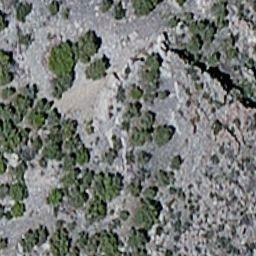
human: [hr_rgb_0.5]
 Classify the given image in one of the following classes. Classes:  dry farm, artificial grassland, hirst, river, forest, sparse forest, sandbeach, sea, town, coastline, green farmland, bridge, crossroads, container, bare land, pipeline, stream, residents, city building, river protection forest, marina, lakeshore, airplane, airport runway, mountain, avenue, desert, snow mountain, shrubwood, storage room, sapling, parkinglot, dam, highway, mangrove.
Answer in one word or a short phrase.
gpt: sparse forest